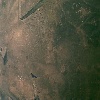
Label: land